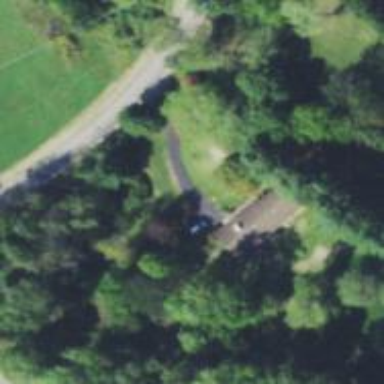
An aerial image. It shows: Driveway.